Question: I installed MongoDB via Brew and now I get this error:
> "/Library/StartupItems/MongoDB" has not been started because it does not have the proper security settings

I've repaired permissions, reinstalled, and it doesn't go away. Any help?
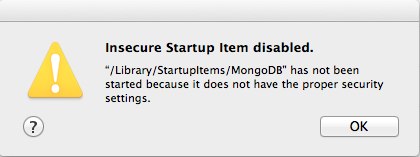
Answer: Recent versions of OS X (since Snow Leopard IIRC) are pickier about the permissions on things like startupitems, and will disable them if it thinks they're inappropriate. This should set the permissions it's looking for:
'''
sudo chown -R root:wheel /Library/StartupItems/MongoDB
sudo chmod -R u=rwX,go=rX /Library/StartupItems/MongoDB
sudo chmod -R -N /Library/StartupItems/MongoDB
'''